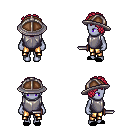
a pixel art fantasy rpg character, female body template, dark elf, purple skin, steel chest armor, gold greaves, ruby red curly afro hairstyle, chain helm, black slippers, dagger, four views (front, back, left, right), 2x2 character sprite sheet, small pixel art, hard edges, no anti-aliasing